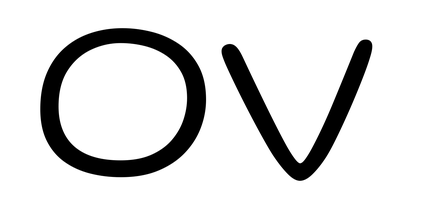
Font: Gluten_ExtraLight